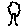
Label: tree